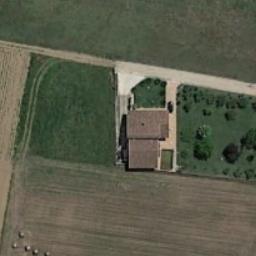
Label: residential